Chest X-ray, AP view. Patient: 56 years old, sex M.
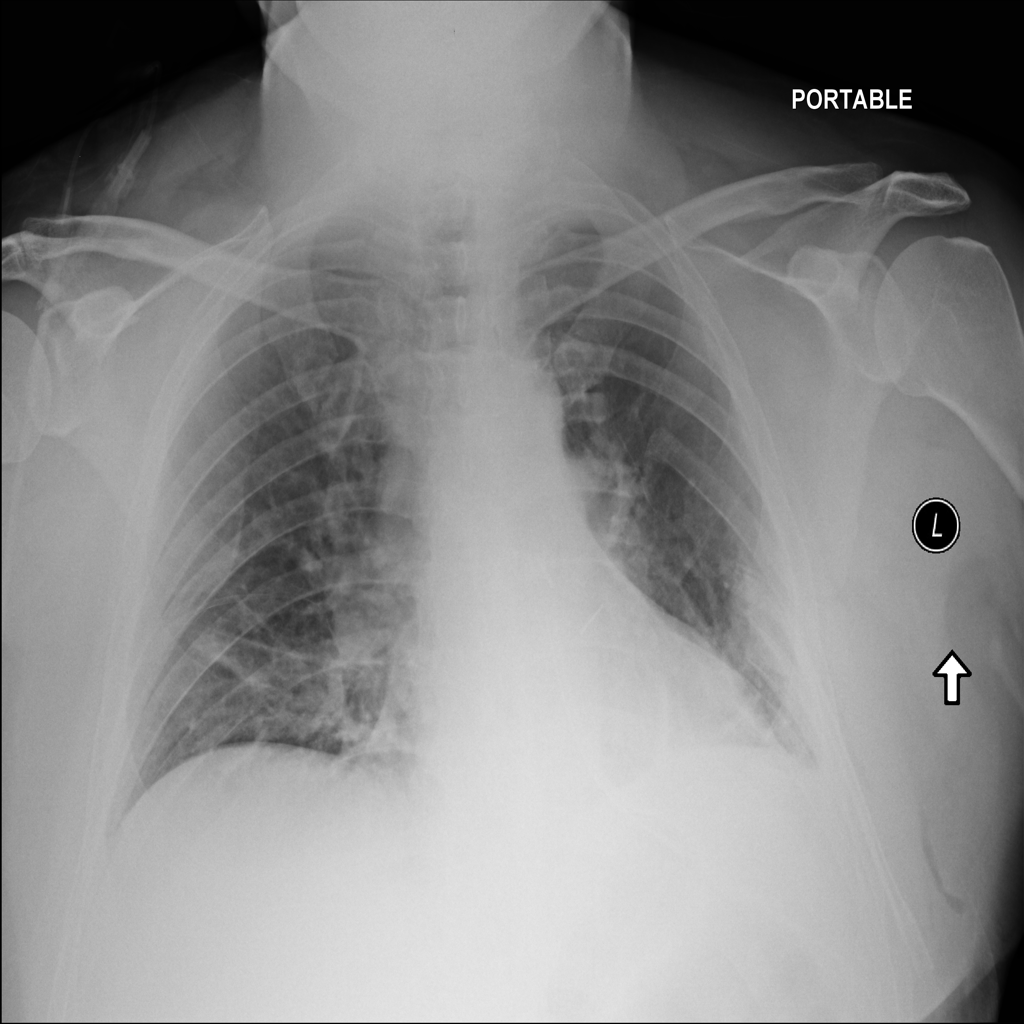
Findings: Atelectasis